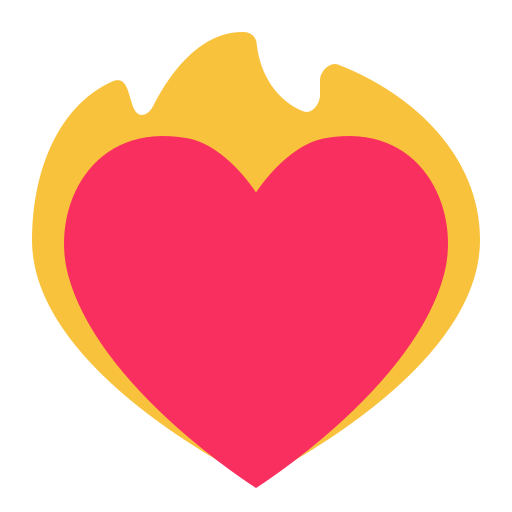
heart on fire flat